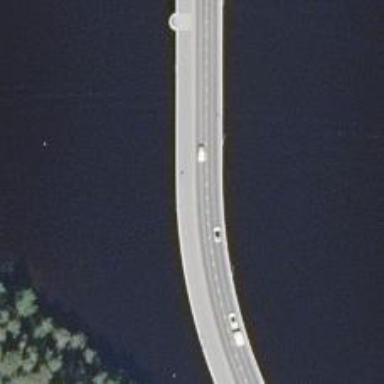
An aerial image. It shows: Cycleway track on asphalt bridge.